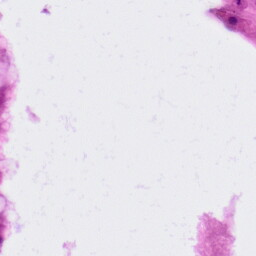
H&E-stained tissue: Colon